Question: I have a RelativeLayout with a "search bar" (EditText) and a ListView under it:
'''
<LinearLayout
android:layout_width="fill_parent"
android:layout_height="wrap_content"
android:orientation="vertical" >
<EditText
android:id="@+id/etSearch"
android:layout_width="fill_parent"
android:layout_height="40dp"
android:inputType="text" >
<ListView
android:id="@+id/listView1"
android:layout_width="fill_parent"
android:layout_height="fill_parent"
android:layout_marginTop="0dp"
android:clipToPadding="false"
android:listSelector="@drawable/listview_selector" >
</ListView>
</LinearLayout>
'''
After the user "searches" I want the EditText to animate out of the screen and the ListView to push to the top. I put together a rough GIF of what I need:

Does anyone have an idea on how I can accomplish this? thanks
I found out how to make the EditText animate out of the screen with this:
slide_out_top.xml
'''
<?xml version="1.0" encoding="utf-8"?>
<set xmlns:android="http://schemas.android.com/apk/res/android">
<translate android:fromYDelta="0%" android:toYDelta="-100%" android:duration="600"/>
</set>
'''
and then using it on the EditText like this:
'''
mSlideOutTop = AnimationUtils.loadAnimation(this, R.anim.slide_out_top);
et.startAnimation(mSlideOutTop);
'''
but then the ListView stays at its current height. What I want is for the ListView to extend to the top as the EditText animates out.
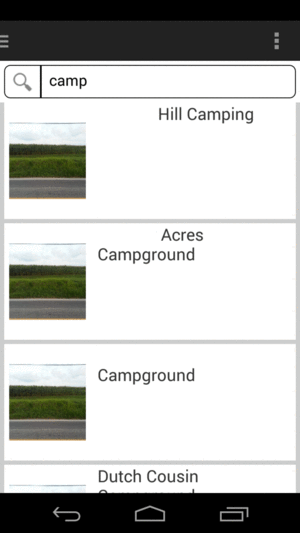
Answer: You can add TranslateAnimation to the ViewGroup( which is LinearLayout for you), the y-axis moving distance is the hight of the editText View. Then trigger this animation when you need. (update: just thought this way may create a blank bar at bottom, bad idea)
I have an another tricky idea.
set the EditText view in the ListView with position 0 , then simply call the smoothScrollToPostion(1) method to scroll.
see this may help you
<URL>